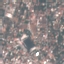
Land use / land cover: Residential